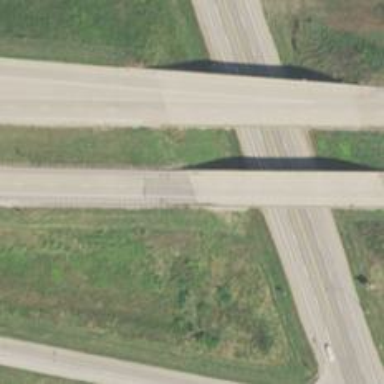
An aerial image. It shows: Motorway.